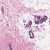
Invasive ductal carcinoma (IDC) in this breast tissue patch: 0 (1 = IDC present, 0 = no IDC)